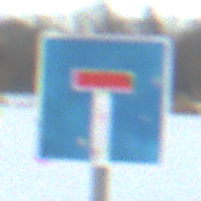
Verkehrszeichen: Sackgasse
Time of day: SunriseSunset
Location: Outdoor (Nature)
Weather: PartlyCloudy
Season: NotSpecified
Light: Natural